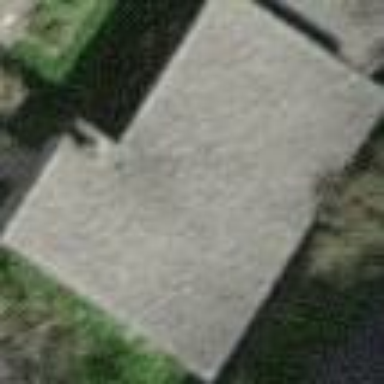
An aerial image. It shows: View of roof of building.